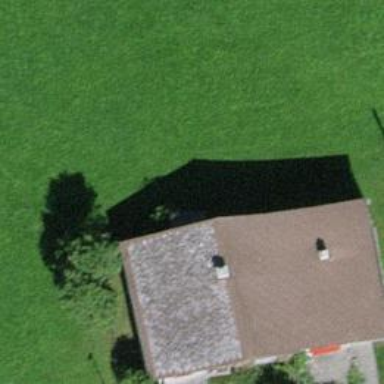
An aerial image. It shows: Semi-detached house.